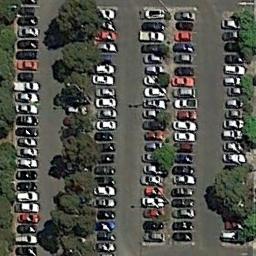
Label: parking_lot